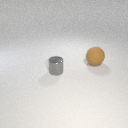
small gray metal cylinder to the left of large brown rubber sphere